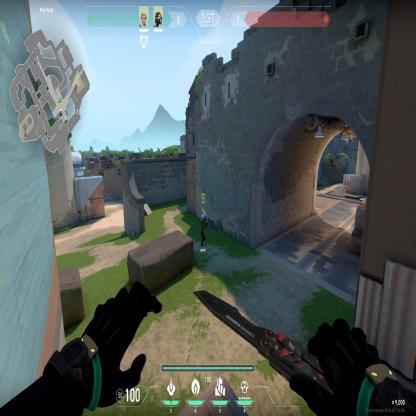
Label: teammate